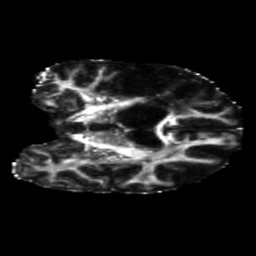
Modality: FA
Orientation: coronal
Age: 61
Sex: male
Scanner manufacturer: siemens
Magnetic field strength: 3 T
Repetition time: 5.25 s
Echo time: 0.08 s